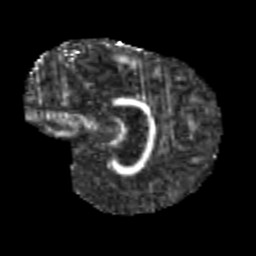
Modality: FA
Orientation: sagittal
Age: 9
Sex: male
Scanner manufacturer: siemens
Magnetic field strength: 3 T
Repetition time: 3.8 s
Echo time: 0.07 s